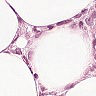
Metastatic tissue present: yes